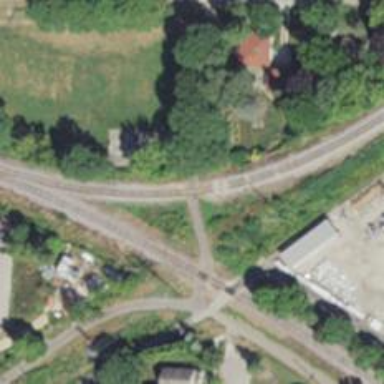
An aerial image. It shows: Railway crossing.